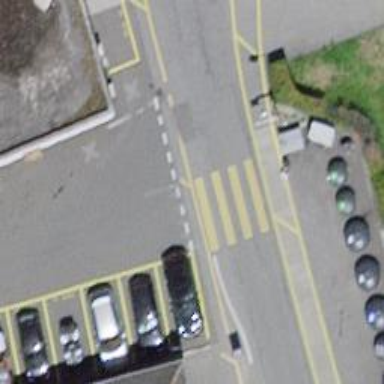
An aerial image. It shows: Marked zebra crossing on the road.